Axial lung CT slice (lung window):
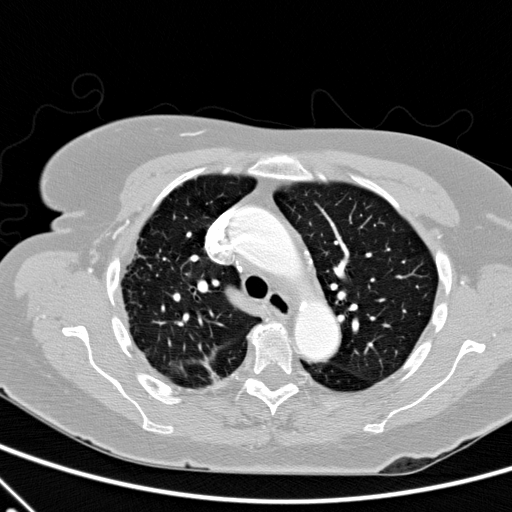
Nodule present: no